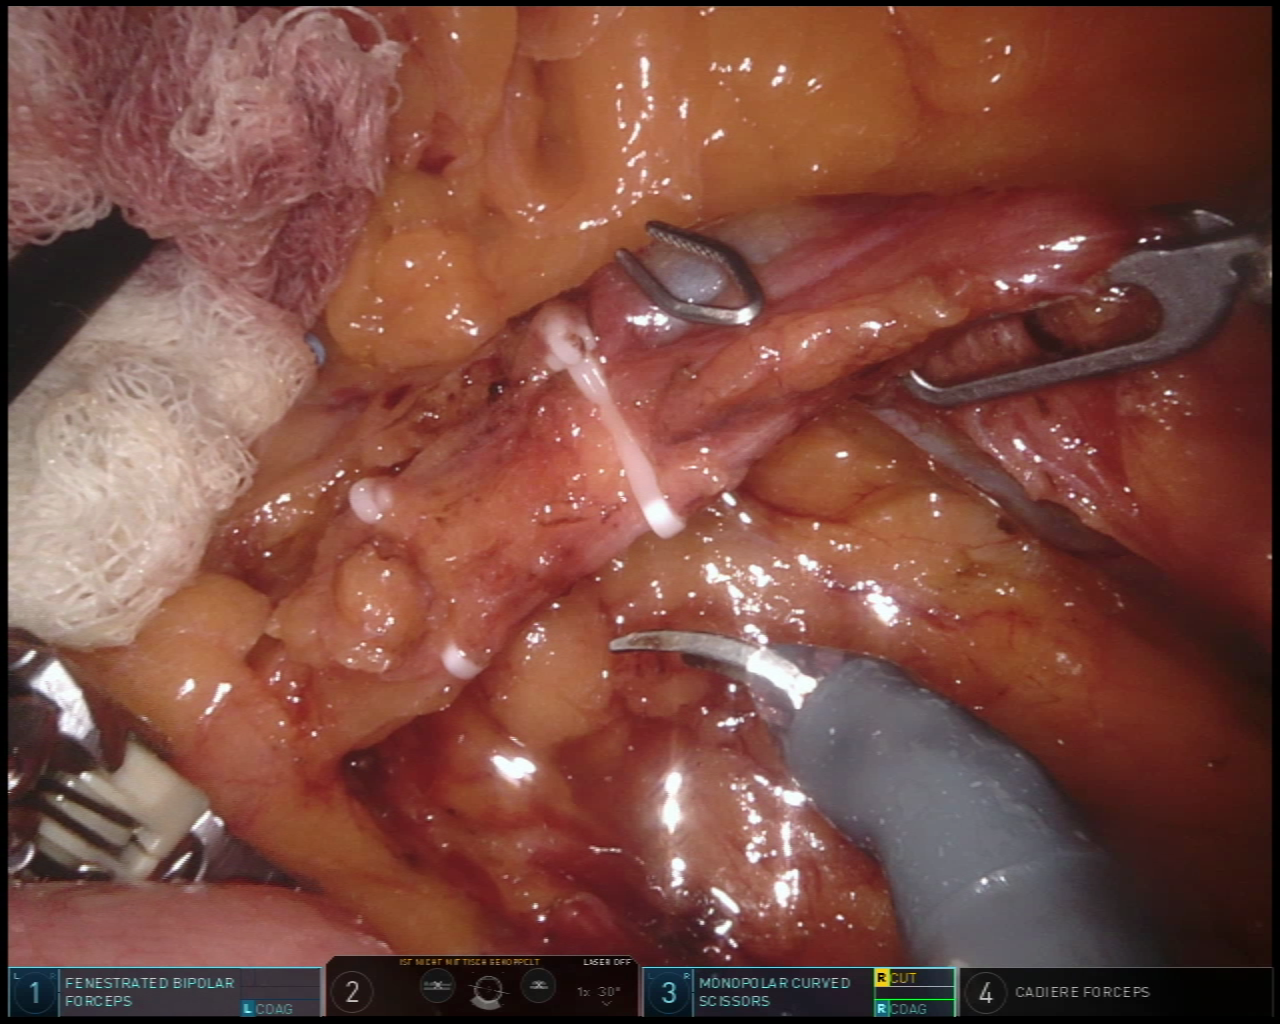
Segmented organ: intestinal_veins
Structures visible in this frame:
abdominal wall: no
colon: no
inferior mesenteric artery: no
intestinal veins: yes
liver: no
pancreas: no
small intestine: yes
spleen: no
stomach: no
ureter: no
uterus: no
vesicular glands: no